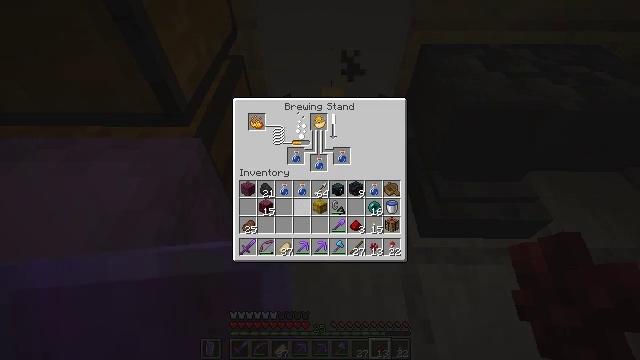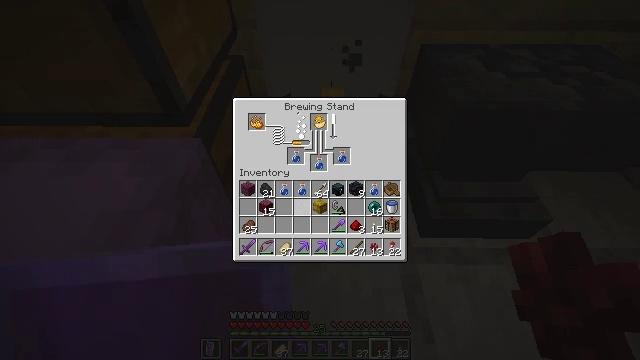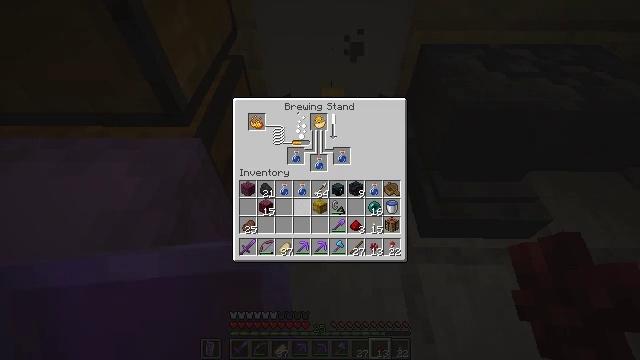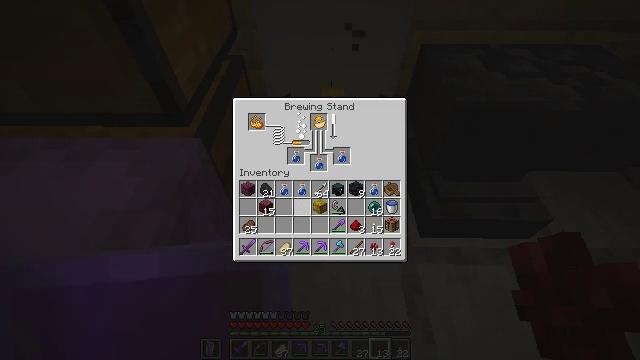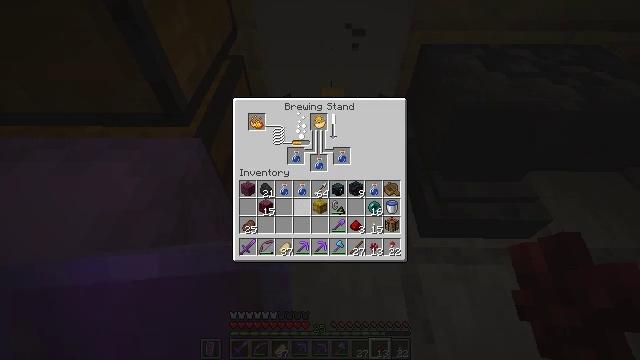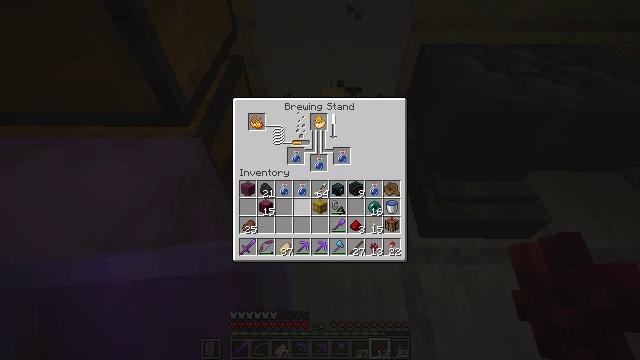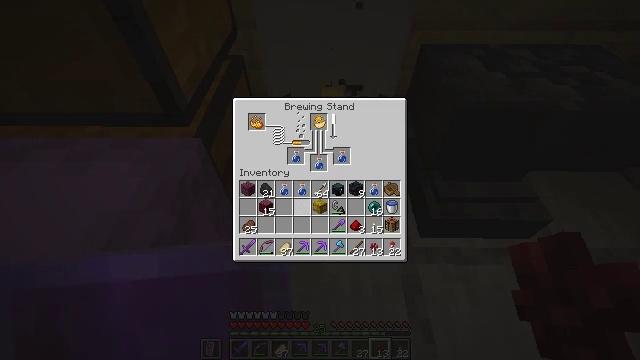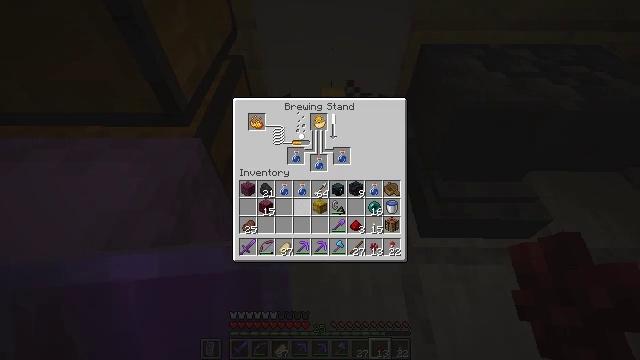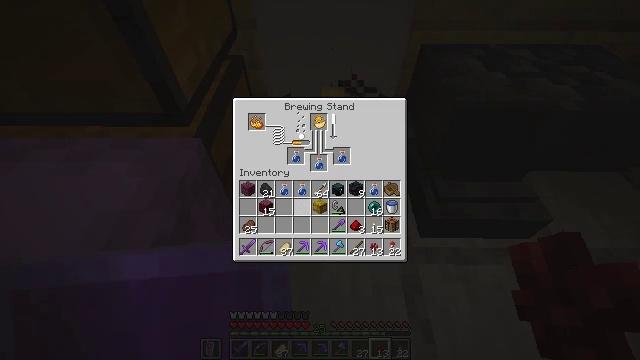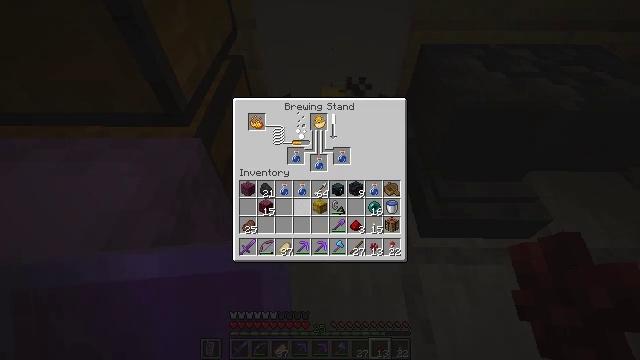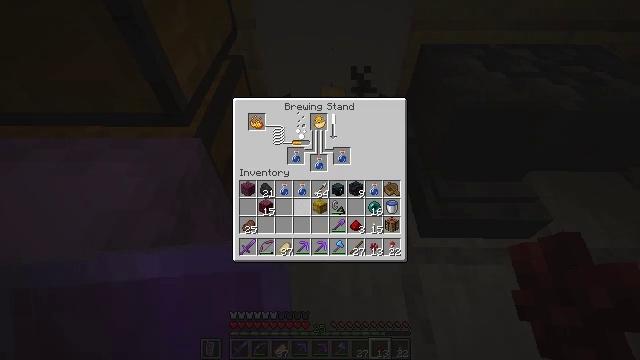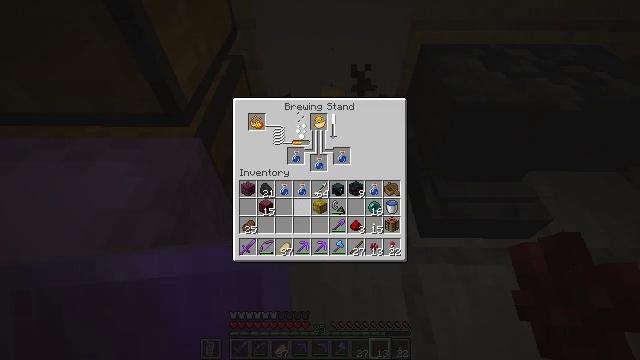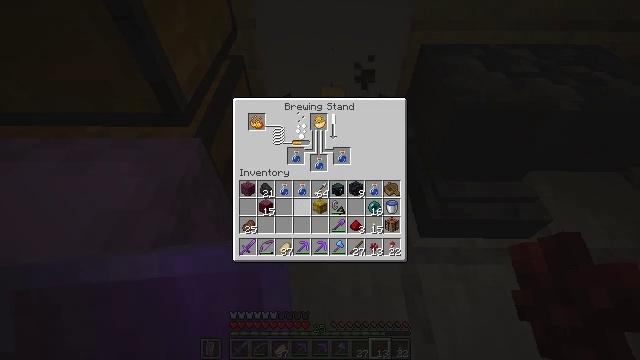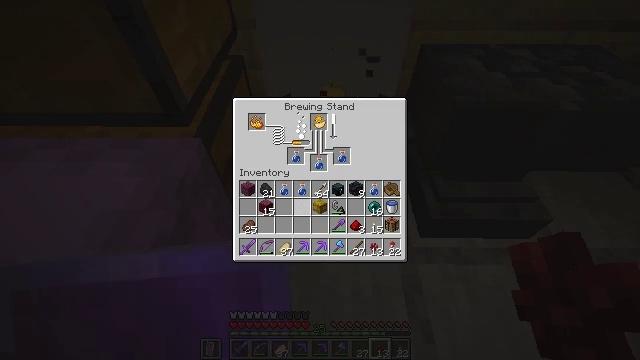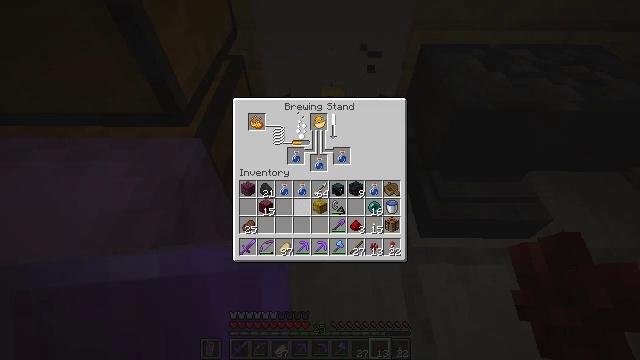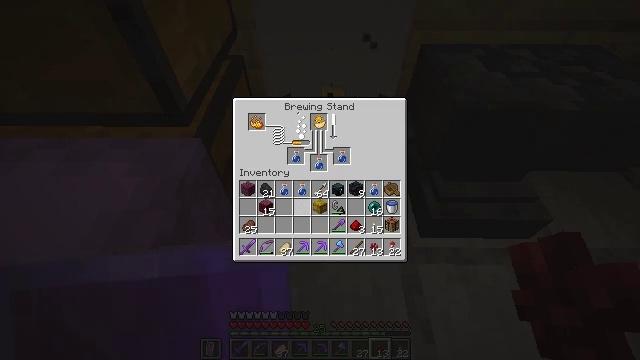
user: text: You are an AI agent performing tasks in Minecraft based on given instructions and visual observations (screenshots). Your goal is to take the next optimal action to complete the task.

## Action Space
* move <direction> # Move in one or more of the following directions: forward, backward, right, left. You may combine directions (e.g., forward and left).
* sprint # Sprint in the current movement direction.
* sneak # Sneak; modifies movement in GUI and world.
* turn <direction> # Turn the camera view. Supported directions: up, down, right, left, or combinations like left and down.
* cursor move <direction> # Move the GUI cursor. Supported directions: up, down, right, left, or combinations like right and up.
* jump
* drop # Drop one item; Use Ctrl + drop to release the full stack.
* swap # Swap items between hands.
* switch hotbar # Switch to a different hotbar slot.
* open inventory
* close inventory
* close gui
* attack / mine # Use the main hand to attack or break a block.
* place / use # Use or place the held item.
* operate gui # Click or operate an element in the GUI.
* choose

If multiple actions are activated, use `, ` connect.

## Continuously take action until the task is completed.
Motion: motion action
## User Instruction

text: Craft crimson planks in your crafting grid.
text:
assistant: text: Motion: no_op
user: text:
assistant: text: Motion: no_op
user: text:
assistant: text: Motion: no_op
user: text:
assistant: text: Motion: no_op
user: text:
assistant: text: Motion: no_op
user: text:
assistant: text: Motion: no_op
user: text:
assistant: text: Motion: no_op
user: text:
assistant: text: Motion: no_op
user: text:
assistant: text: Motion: no_op
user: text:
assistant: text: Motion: no_op
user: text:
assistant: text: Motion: no_op
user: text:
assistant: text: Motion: no_op
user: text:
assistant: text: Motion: no_op
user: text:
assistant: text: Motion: no_op
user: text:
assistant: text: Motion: no_op
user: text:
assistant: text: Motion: no_op
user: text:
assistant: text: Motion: no_op
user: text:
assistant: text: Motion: no_op
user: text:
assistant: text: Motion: no_op
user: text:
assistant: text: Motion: no_op
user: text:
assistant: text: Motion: no_op
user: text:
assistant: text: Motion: no_op
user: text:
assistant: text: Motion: no_op
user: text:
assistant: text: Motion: no_op
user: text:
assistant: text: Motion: no_op
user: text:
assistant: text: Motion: no_op
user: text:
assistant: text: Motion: no_op
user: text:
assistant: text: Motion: no_op
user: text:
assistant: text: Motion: no_op
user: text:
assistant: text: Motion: no_op